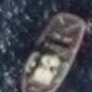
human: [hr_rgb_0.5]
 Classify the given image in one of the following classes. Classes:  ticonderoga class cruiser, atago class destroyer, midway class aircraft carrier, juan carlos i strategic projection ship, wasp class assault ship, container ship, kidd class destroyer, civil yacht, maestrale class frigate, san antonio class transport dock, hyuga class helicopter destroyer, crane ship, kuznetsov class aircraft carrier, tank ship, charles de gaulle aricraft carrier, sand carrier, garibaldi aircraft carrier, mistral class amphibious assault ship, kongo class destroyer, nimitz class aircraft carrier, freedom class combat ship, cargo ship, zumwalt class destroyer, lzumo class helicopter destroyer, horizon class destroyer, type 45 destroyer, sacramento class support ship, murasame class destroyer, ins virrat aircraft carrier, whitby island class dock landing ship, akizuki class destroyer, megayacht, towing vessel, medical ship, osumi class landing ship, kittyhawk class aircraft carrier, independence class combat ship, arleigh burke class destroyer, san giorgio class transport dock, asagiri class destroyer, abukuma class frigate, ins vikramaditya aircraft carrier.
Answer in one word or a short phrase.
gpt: Towing vessel